Question: I get error illegal characters in path with this line of code
'''
var doc = XDocument.Load(openBatch.GetOpenBatchSummary("xxxx", "xxxx", "xxxx", "", "", ""));
var summary = from r in doc.Descendants("OpenBatchSummary")
select new
{
PaymentTypeID = r.Element("Payment_Type_ID"),
Return = r.Element("Return"),
Sale = r.Element("Sale"),
};
foreach (var i in summary)
{
ListViewItem it = new ListViewItem(i.PaymentTypeID.ToString());
it.SubItems.Add(i.Sale.ToString());
it.SubItems.Add(i.Return.ToString());
listView1.Items.Add(it);
}
'''
But when I test the through this line of code there is the xml data's
'''
var test = openBatch.GetOpenBatchSummary("xxx", "xxxx", "xxx", "", "", "");
MessageBox.Show(test);
'''
And here is the output:

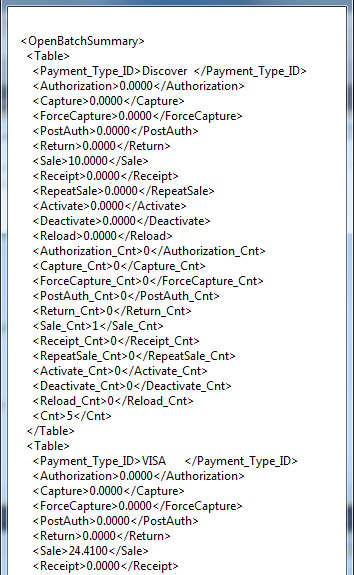
Answer: Use 'XDocument.Parse', not 'XDocument.Load'. You are trying to load the content from a file that way.